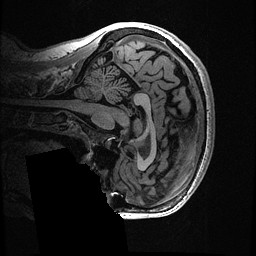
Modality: T1w
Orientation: sagittal
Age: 30
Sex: female
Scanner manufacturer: ge
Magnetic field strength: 3 T
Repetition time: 0.006952 s
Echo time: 0.00292 s